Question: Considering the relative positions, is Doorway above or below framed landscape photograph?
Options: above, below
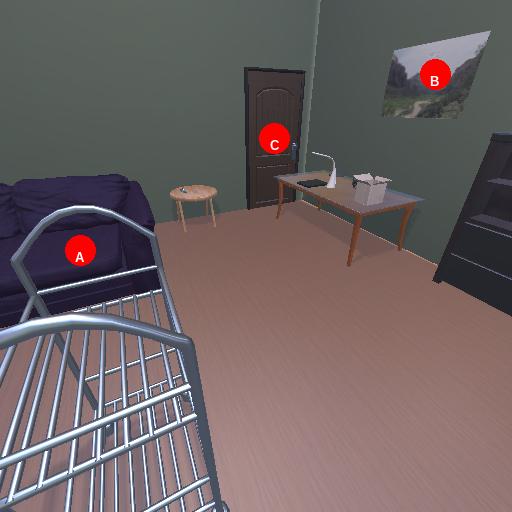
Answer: above